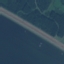
Land use / land cover: River